Question: Following the examples of the many duplicates for this questions, I can't seem to get it right.
I have a UINavigationViewController that has a LoginViewController as the rootViewController. Here I got a button with a segue (push) to a LoginInfoViewController.
In LoginInfoViewController.m:
'''
- (void)viewDidLoad
{
[super viewDidLoad];
//null
NSLog(@"%@", self.navigationItem.backBarButtonItem);
UIBarButtonItem *backButton = [[UIBarButtonItem alloc] initWithTitle:@"Test"
style:UIBarButtonItemStyleDone
target:nil
action:nil];
self.navigationItem.backBarButtonItem = backButton;
//not null, still the back button says: "Back"
NSLog(@"%@", self.navigationItem.backBarButtonItem);
}
'''

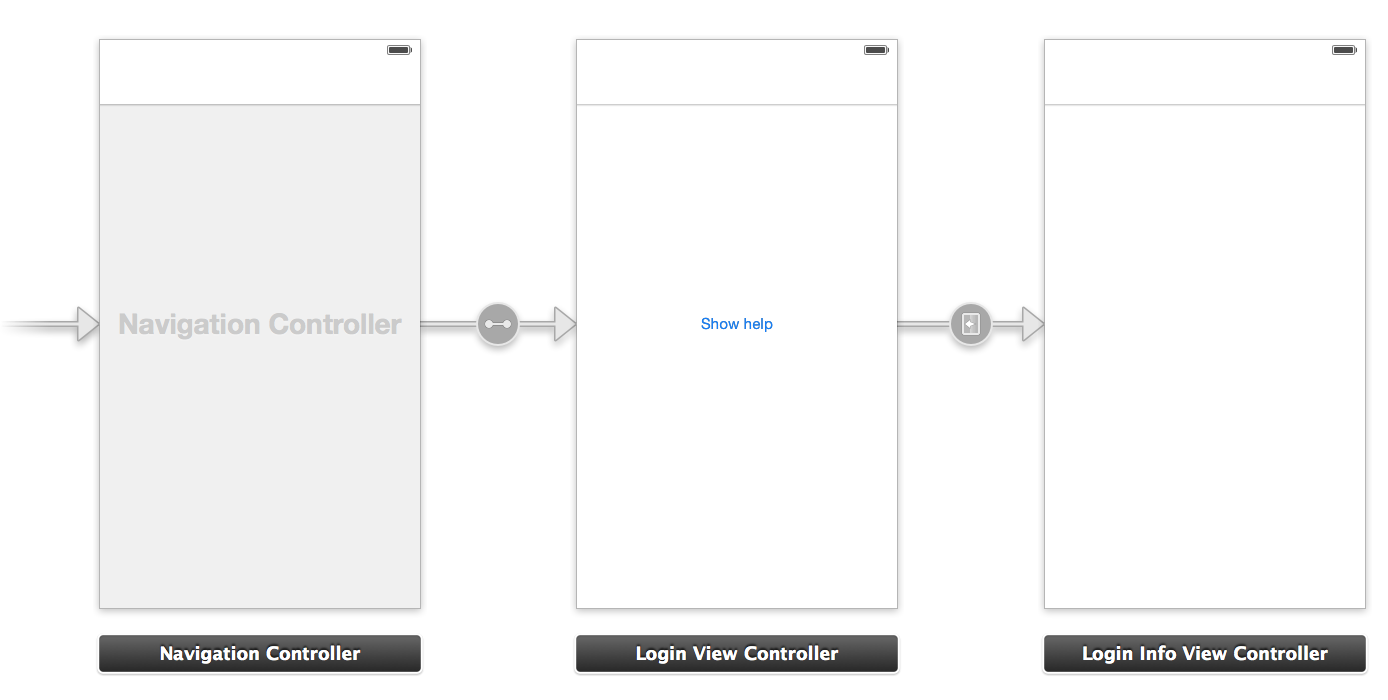
Answer: You will need to set the 'backBarButtonItem' of the controller you are going back to, not the controller you pushed. Move your code to the 'LoginViewController' viewDidLoad method.
The navigation controller derives the back button for the navigation bar from the 'backBarButtonItem' of the preceding controller in the stack. If the item is nil, it will use the value in the title property of same. If the title is too long to fit, the navigation bar may substitute the string "Back" in place of the title.
If your controller has a custom left bar button item, the navigation bar will ignore the 'backButtonItem' property and title presenting the custom button instead.